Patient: sex M, age 48
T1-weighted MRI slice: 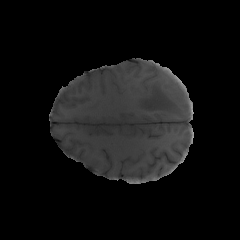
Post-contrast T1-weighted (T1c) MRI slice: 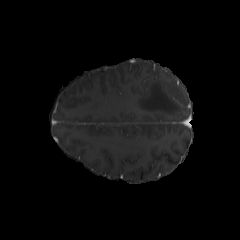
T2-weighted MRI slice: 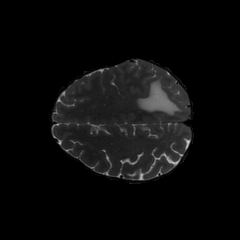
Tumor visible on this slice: yes
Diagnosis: Glioblastoma, IDH-wildtype
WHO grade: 4